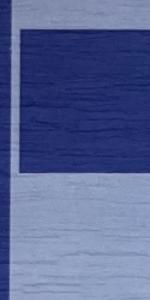
Label: Empty